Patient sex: M
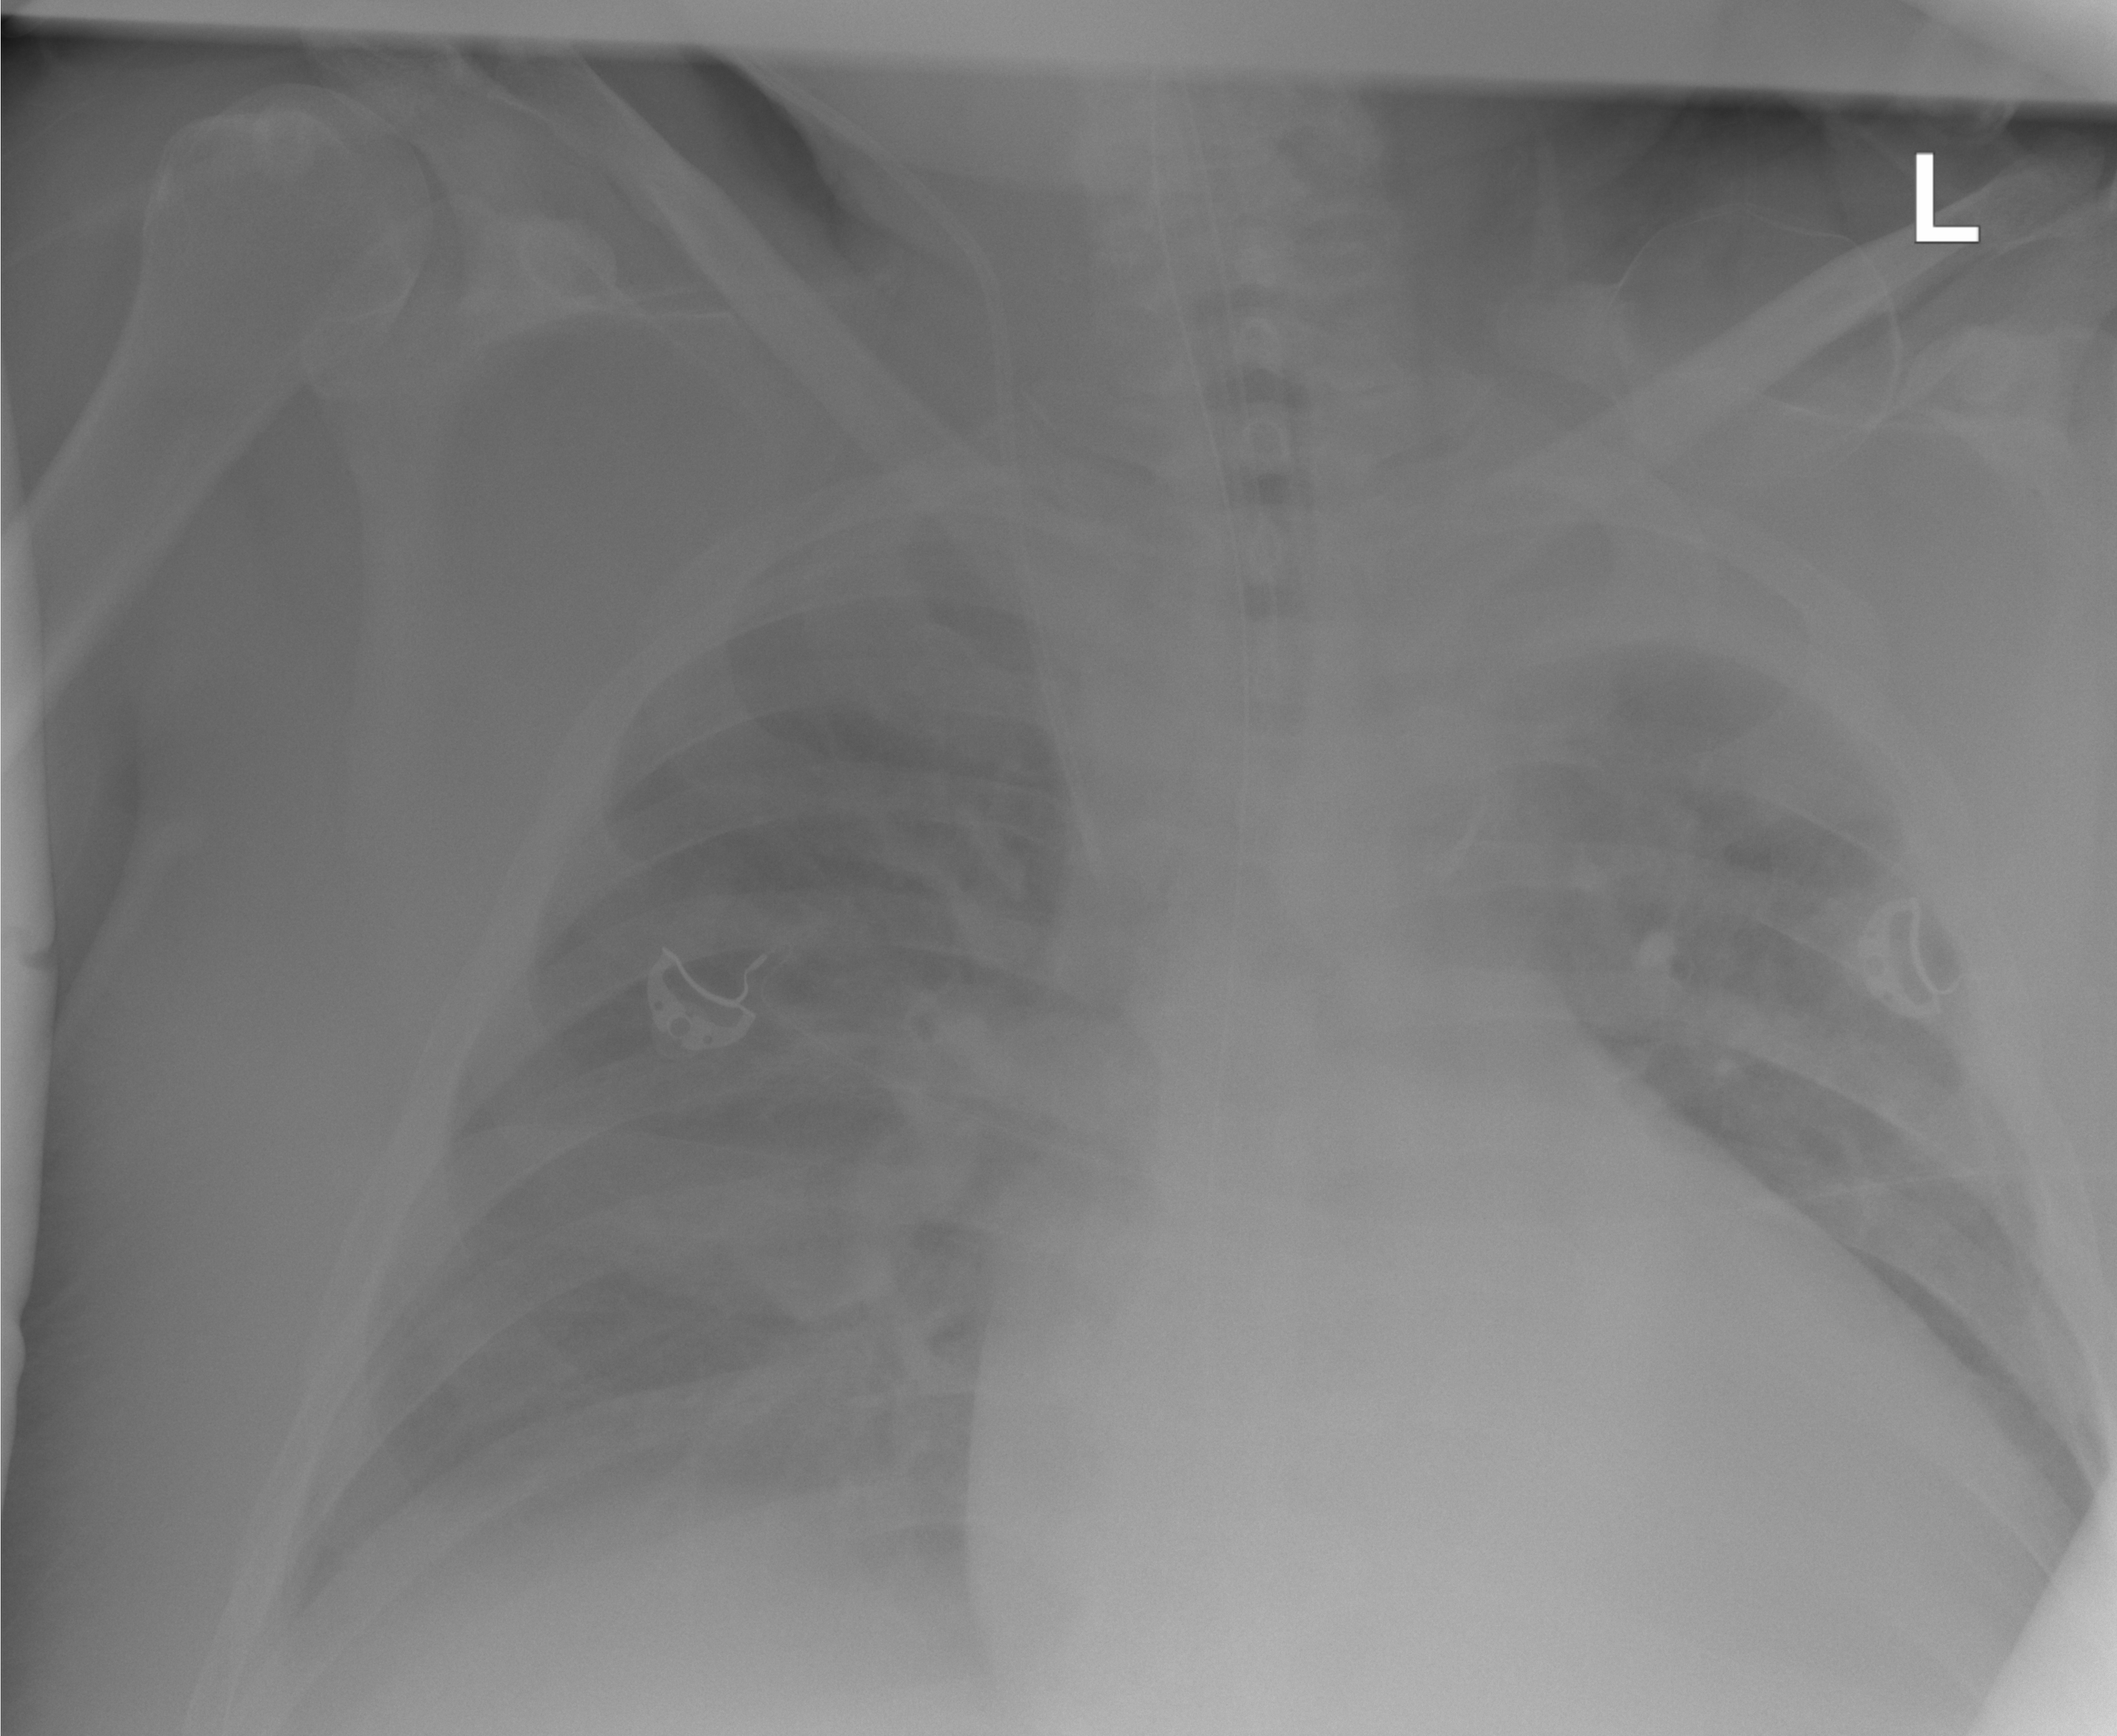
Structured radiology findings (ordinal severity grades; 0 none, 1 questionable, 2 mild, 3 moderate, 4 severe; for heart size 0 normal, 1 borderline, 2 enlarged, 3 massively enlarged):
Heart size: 3
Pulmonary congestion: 2
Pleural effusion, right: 3
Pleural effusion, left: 3
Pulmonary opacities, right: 0
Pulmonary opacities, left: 0
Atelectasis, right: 0
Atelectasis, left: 0